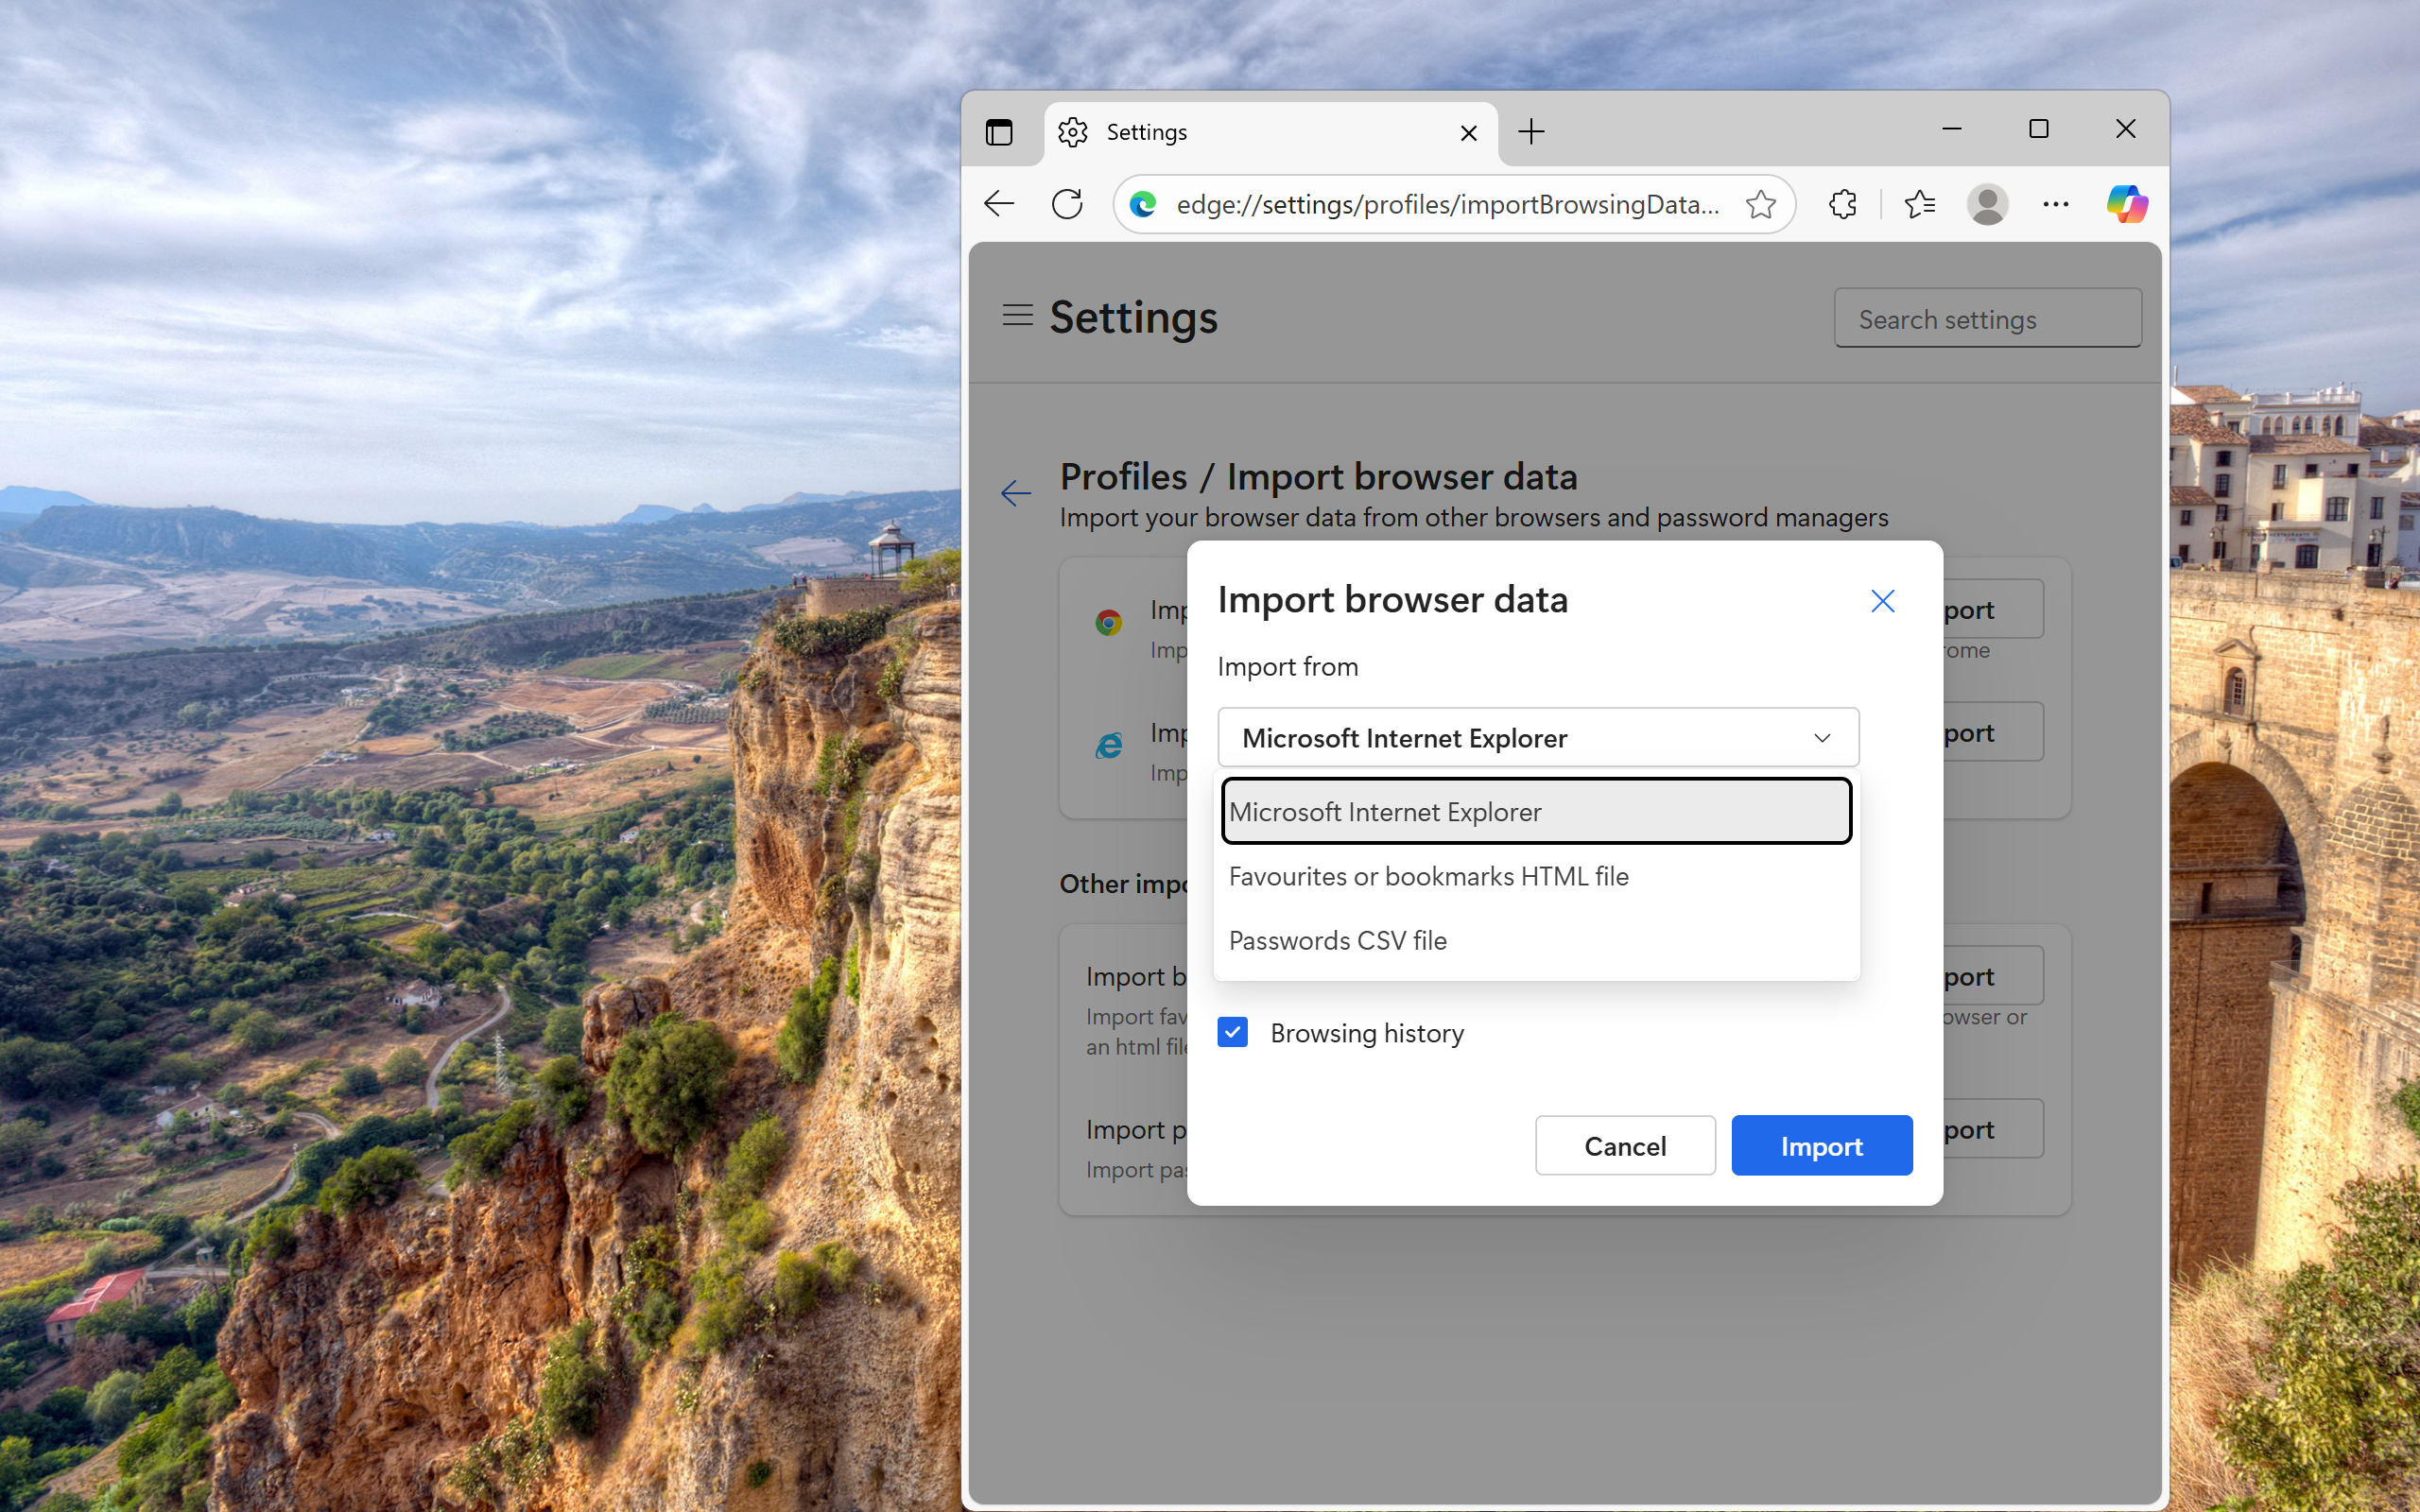
UI elements on screen:
"Desktop - window"
"New tab - window"
"System - menu bar - Contains commands to manipulate the window"
"System - menu item"
"title bar - value: New tab"
"Minimise - button - Moves the window out of the way"
"Maximise - button - Makes the window full screen"
"Close - button - Closes the window"
"window"
"Taskbar - pane"
"pane"
"Running applications - pane"
"Settings - School - Microsoft​ Edge - window"
"window"
"UI element"
"window"
"UI element"